Interaction volume radius: 5 \u00c5
Interaction volume height: 30 \u00c5
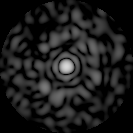
Disorder parameter: 0.8374